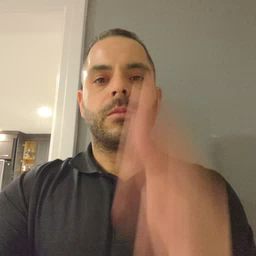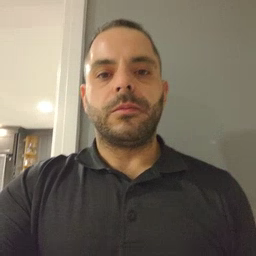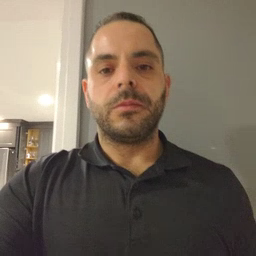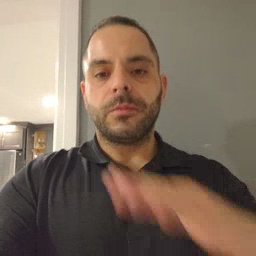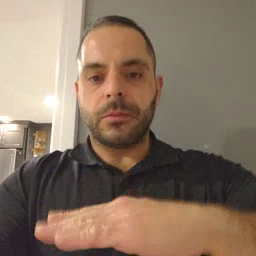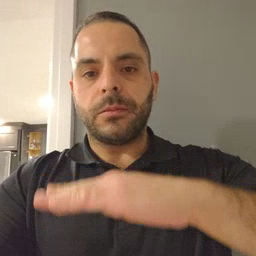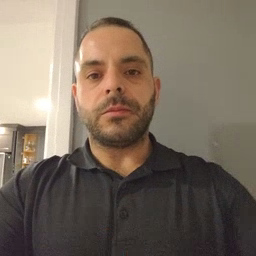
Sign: table